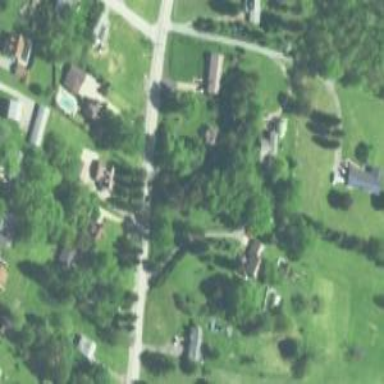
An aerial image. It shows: Driveway.